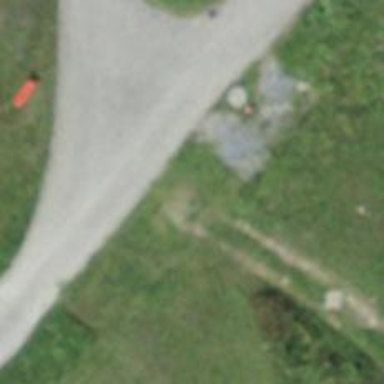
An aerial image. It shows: Paved driveway track.